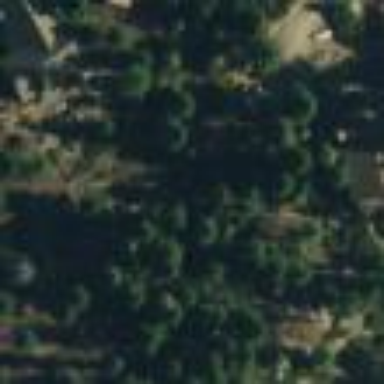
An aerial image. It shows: Woodland with evergreen needle-leaved trees.